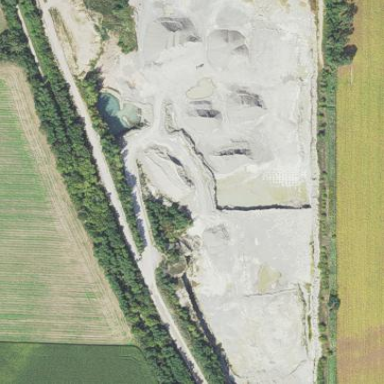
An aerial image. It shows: Industrial area used for mining.